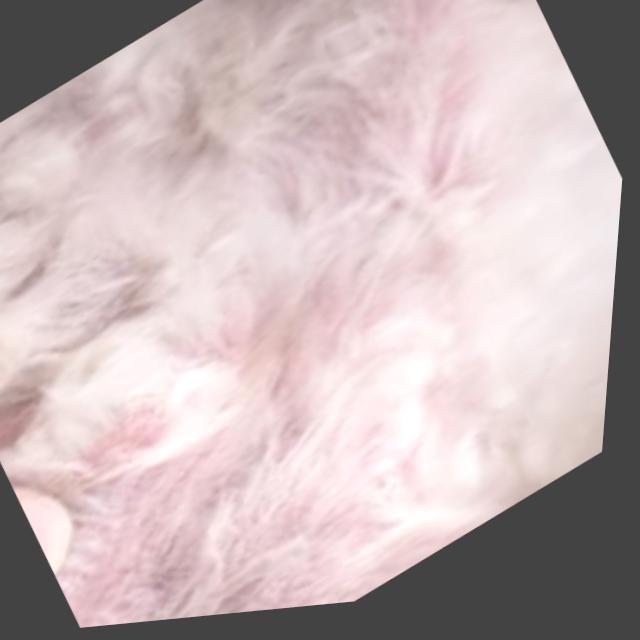
Canine fungal skin infection — characterized by alopecia, scaling, crusting, and circular lesions. Common agents include Malassezia and Candida species.